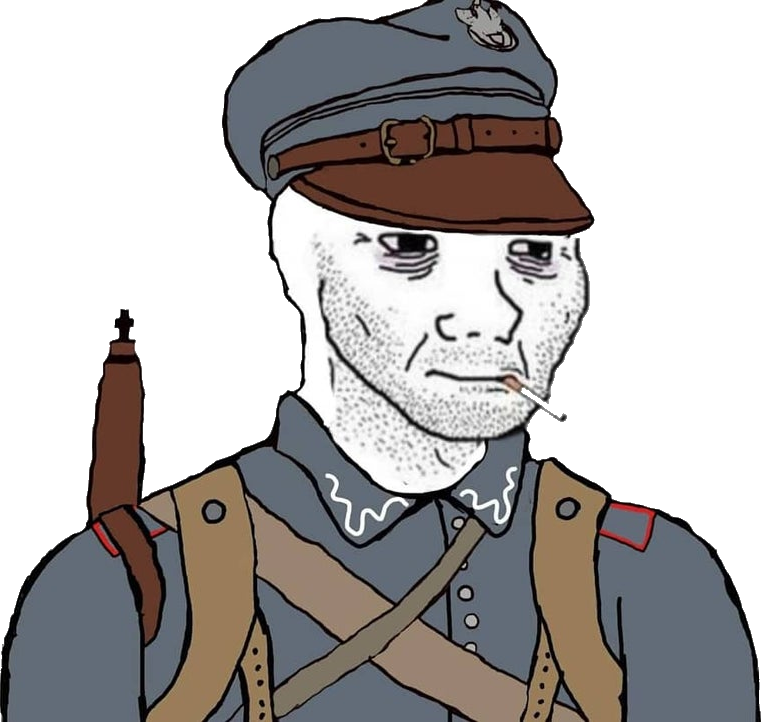
Label: 5_Doomer